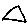
Label: triangle